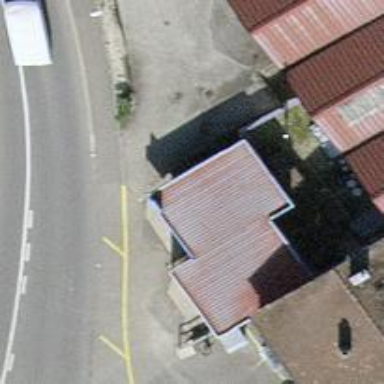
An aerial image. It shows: Car wash facility.